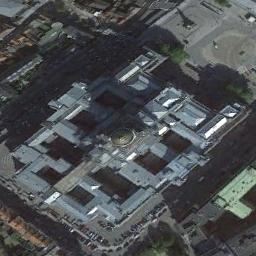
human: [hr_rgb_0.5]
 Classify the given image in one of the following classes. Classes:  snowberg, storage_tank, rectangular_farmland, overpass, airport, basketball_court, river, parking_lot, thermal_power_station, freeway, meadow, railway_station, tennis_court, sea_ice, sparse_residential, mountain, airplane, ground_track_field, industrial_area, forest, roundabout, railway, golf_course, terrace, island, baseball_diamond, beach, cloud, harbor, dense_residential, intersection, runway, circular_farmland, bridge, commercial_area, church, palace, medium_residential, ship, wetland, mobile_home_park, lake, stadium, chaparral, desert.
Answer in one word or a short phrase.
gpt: palace